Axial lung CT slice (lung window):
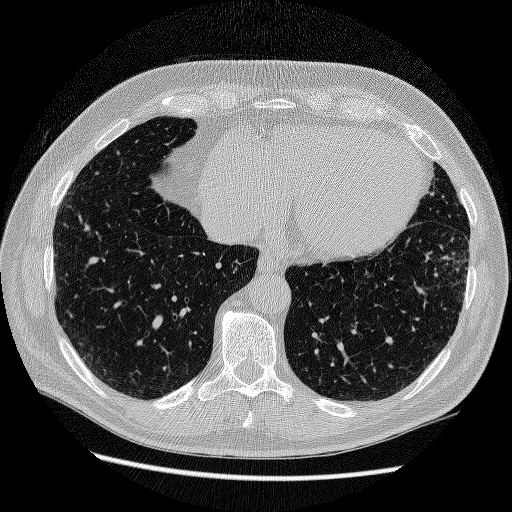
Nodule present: no